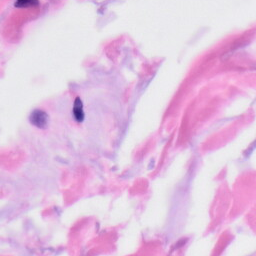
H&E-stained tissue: Skin